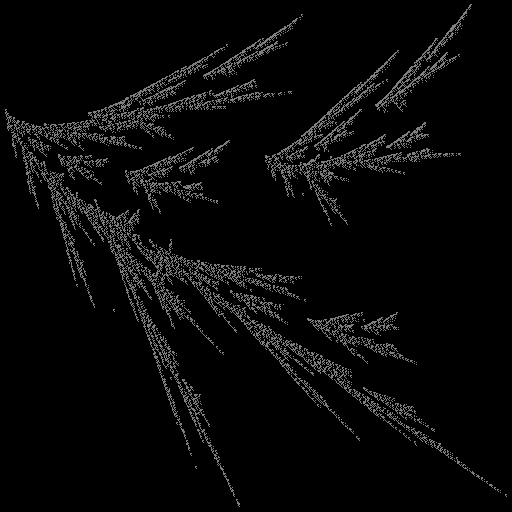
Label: filmyfern